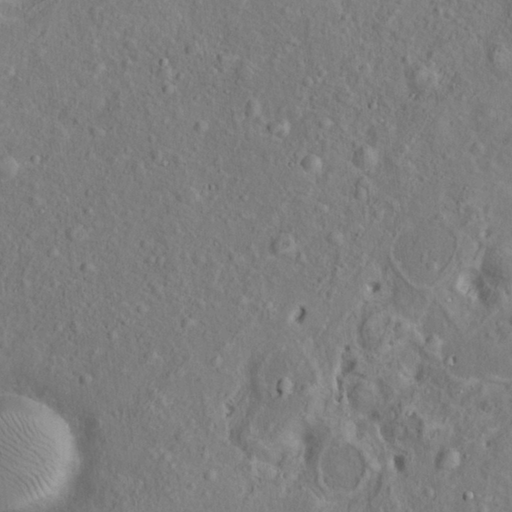
Objects detected: cone